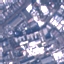
Land use / land cover: Industrial